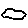
Label: cloud